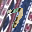
Label: 7